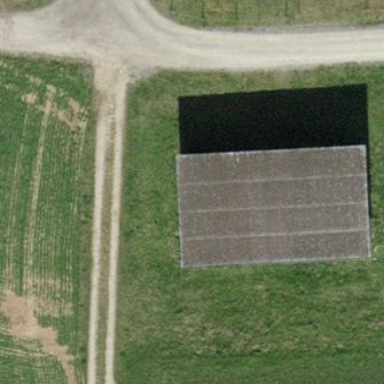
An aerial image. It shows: Barn with skillion roof shape.